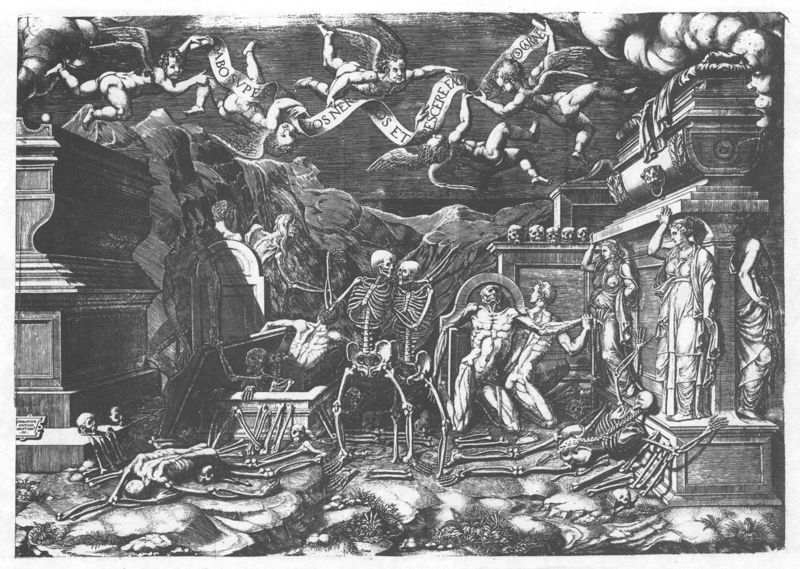
Titel: Auferstehung der Toten (Jüngstes Gericht)
Künstler: Giorgio gen. Mantovano Ghisi
Schlagwörter: dunkel, frauen, männer, nacht, band, leiche, schädel, tod, engel, schrift, knochen, druck, schwarz weiß, stich, leichen, friedhof, skelett, sarg, grab, teufel, gräber, auferstehung, grabmal, gerippe, sterbend, schwrzweiß, schriftband, grabstein, grabsteine, skelette, totentanz, totenköpfe, sarkophage